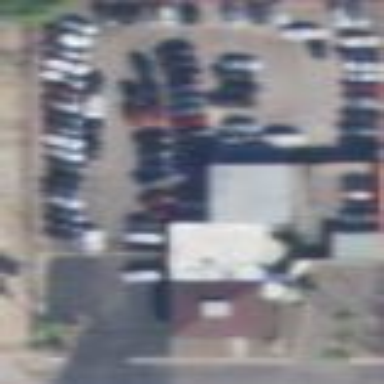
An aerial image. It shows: Car shop.